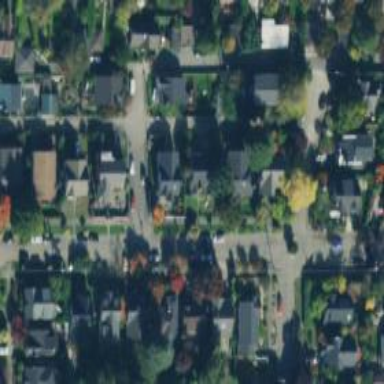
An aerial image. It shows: Residential road with separate sidewalk.